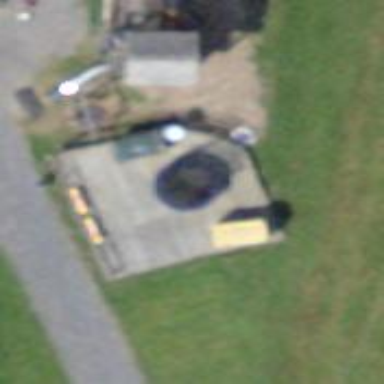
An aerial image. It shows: Playground featuring trampoline.